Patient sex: M
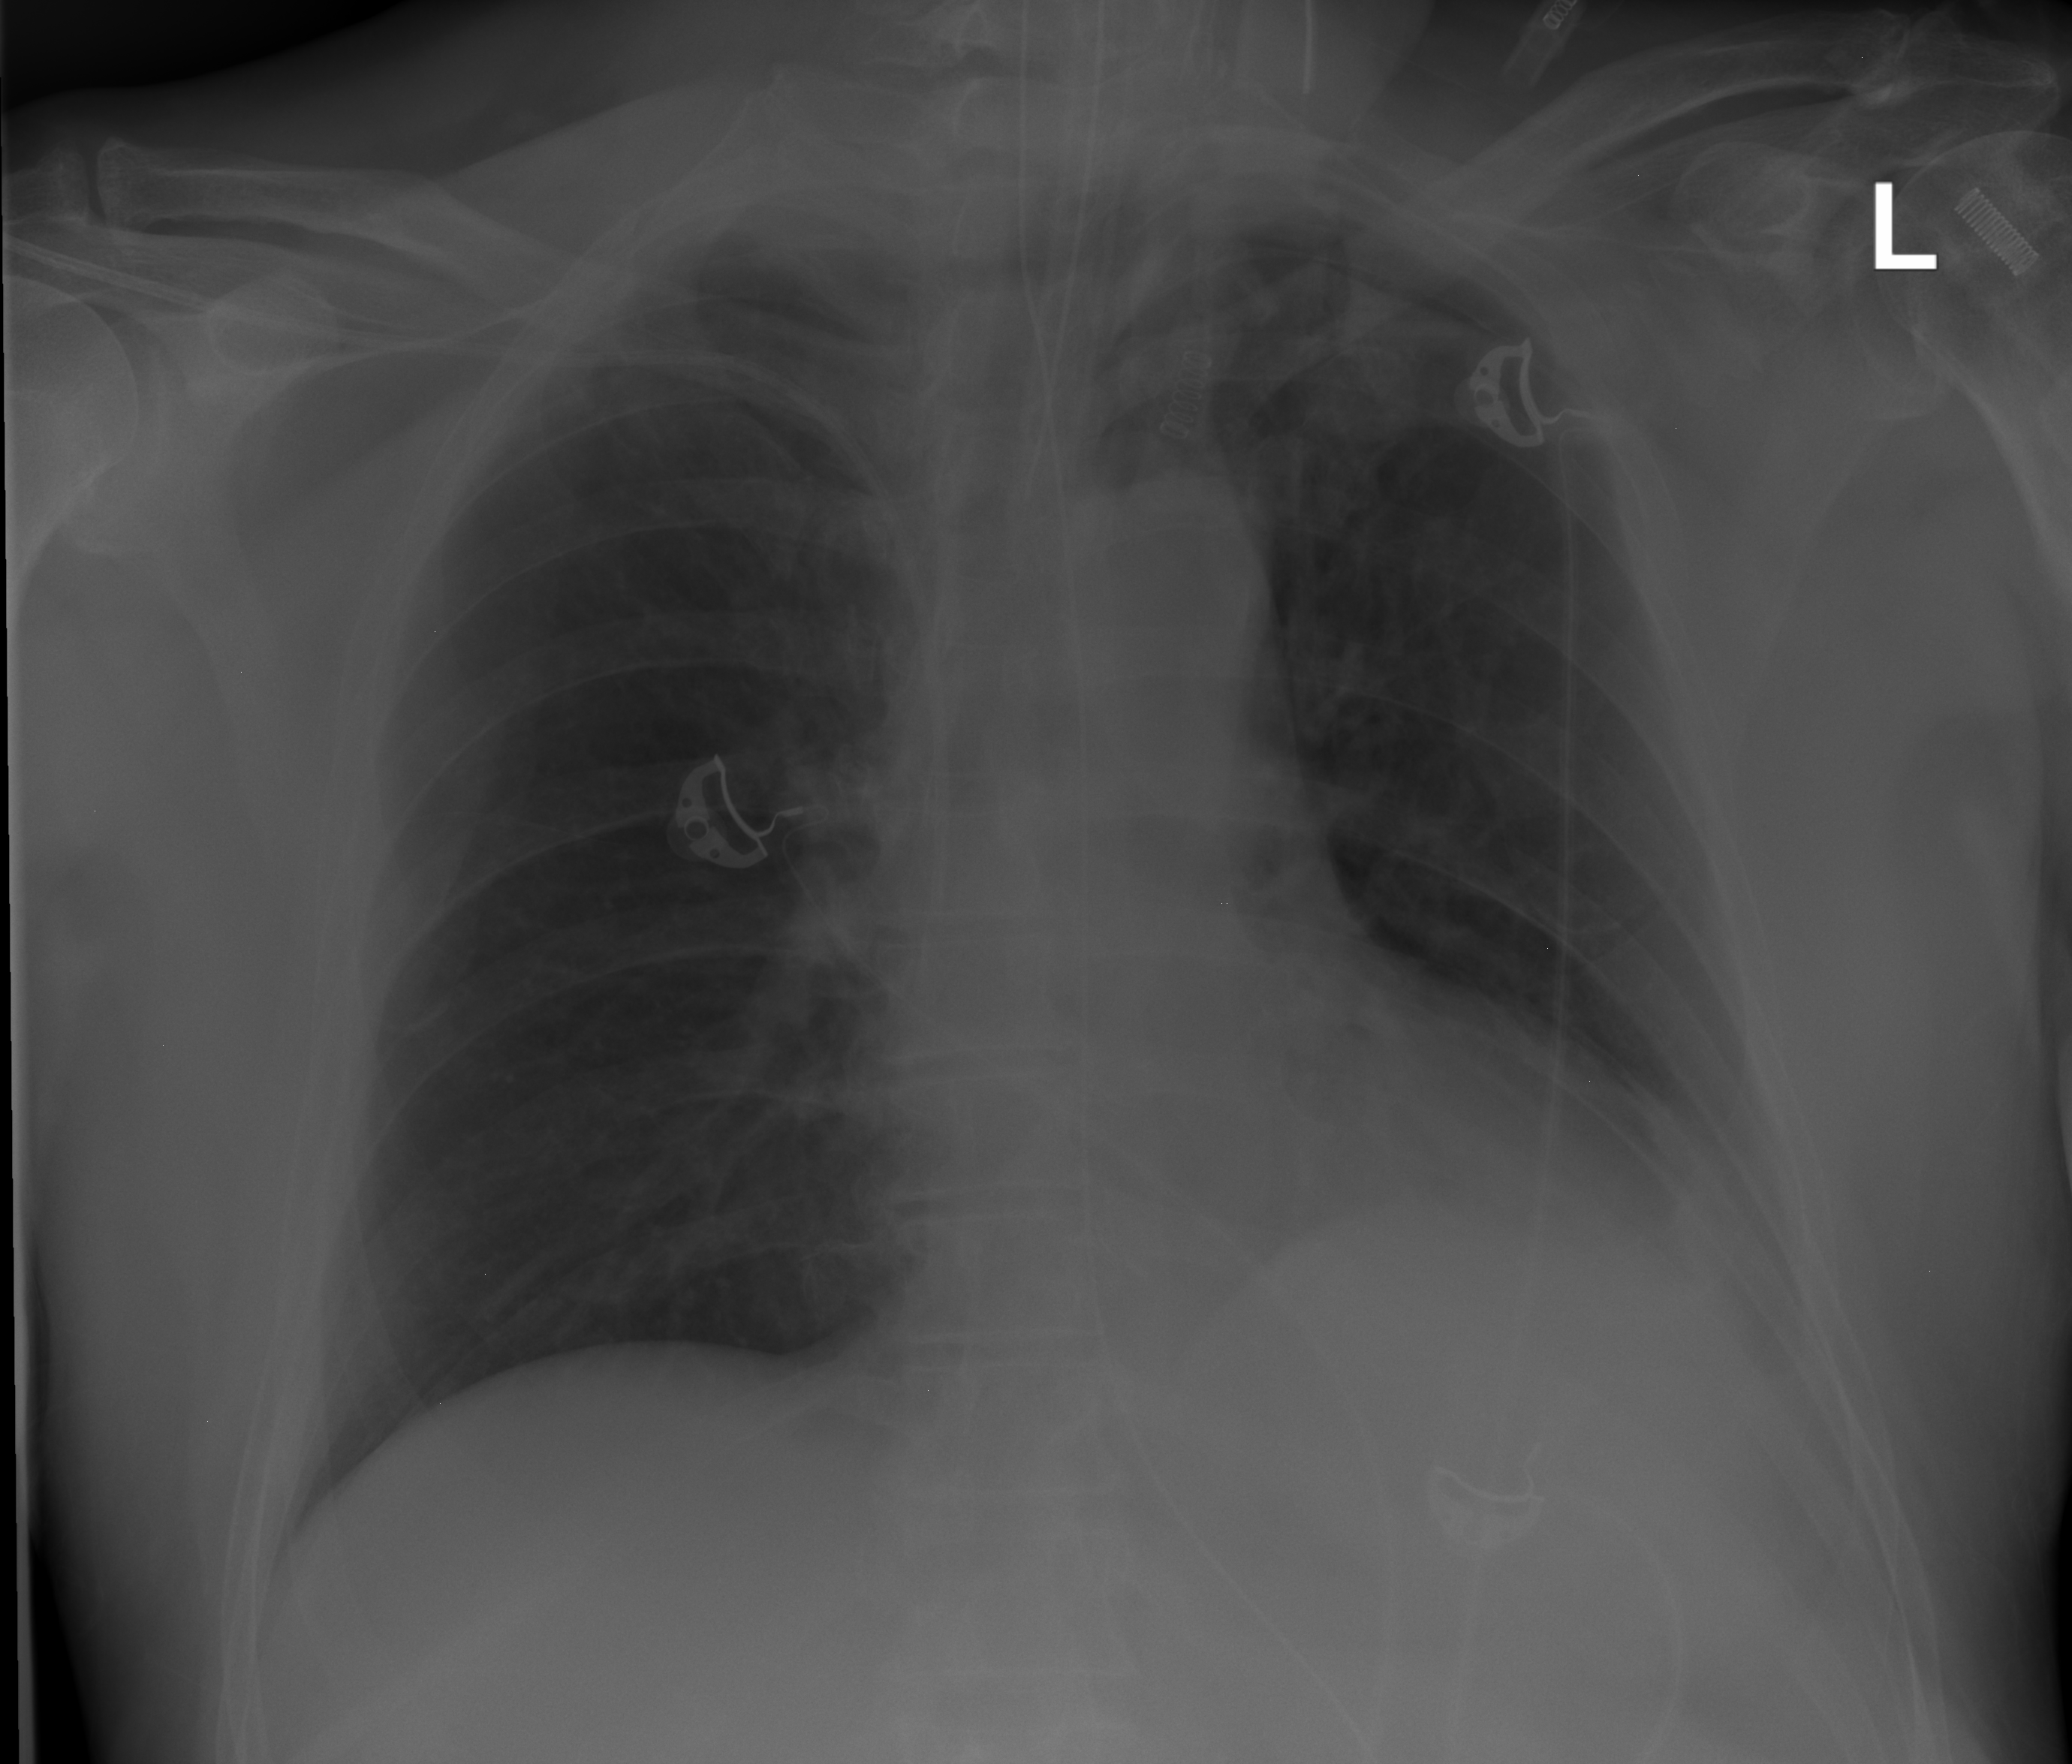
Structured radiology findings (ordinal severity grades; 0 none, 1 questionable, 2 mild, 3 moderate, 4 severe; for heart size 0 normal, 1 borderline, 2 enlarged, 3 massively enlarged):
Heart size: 0
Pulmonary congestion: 2
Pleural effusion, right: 3
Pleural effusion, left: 3
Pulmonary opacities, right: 0
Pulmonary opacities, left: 0
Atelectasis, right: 2
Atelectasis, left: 2